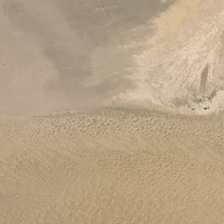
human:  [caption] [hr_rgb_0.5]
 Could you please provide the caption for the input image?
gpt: it is a piece of yellow desert .

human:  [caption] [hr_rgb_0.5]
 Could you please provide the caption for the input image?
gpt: it is a piece of yellow desert .

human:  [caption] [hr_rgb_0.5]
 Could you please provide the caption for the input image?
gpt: it is a piece of yellow desert .

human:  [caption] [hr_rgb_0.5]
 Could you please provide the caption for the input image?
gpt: it is a piece of yellow desert .

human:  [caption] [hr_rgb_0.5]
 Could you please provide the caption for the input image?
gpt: it is a piece of yellow desert .